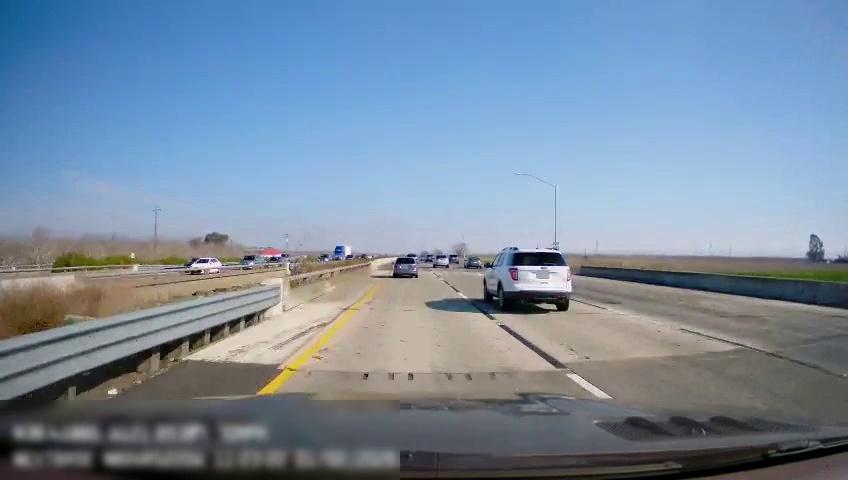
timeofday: Day
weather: Sunny
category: Drivable Space
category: Vehicles | Car
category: Vehicles | SUV
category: Vehicles | Car
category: Vehicles | Car
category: Vehicles | Car
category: Vehicles | SUV
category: Vehicles | Truck
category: Vehicles | SUV
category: Vehicles | SUV
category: Lanes | Current Lane
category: Lanes | Current Lane
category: Lanes | Alternate Lane